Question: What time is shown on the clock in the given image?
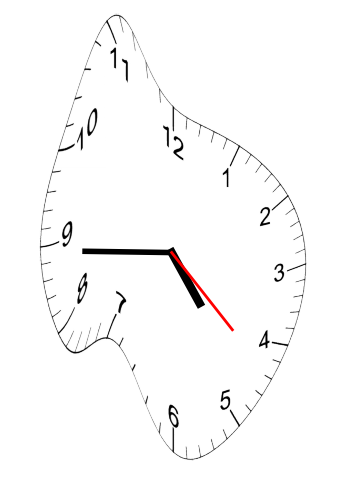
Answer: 04:44:22